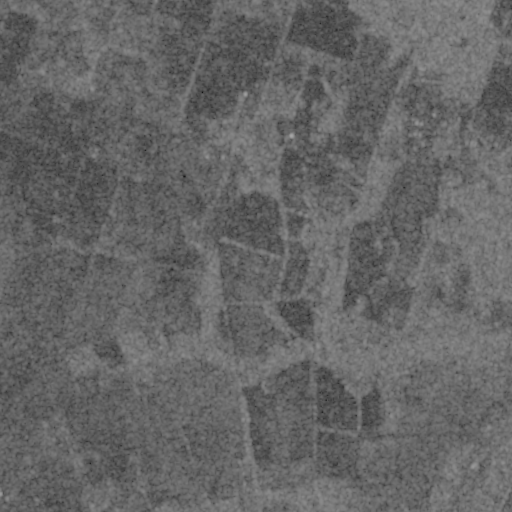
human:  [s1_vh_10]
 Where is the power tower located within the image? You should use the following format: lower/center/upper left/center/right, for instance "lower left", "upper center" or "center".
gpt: The power tower is located in the lower left of the image.
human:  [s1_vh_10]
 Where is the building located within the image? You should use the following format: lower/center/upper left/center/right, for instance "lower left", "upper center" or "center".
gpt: The building is located in the lower right of the image.
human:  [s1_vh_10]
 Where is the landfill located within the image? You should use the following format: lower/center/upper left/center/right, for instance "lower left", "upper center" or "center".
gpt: There is no landfill in the image.

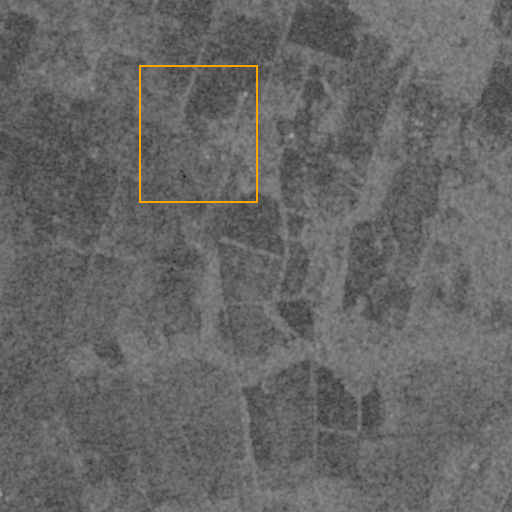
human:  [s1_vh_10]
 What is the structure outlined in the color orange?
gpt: There is no orange outline.
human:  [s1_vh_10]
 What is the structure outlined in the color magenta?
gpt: There is no structure outlined in magenta.